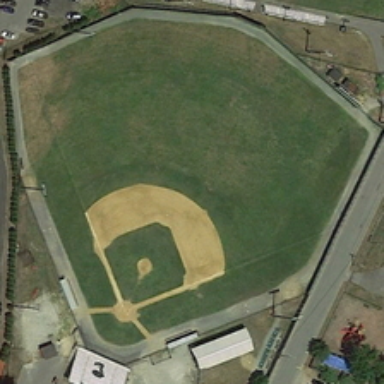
A baseball field is surrounded by several buildings and some cars .